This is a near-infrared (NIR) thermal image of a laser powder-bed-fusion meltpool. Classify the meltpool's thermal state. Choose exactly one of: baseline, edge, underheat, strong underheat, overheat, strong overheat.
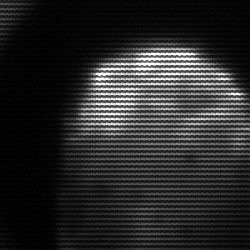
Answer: edge